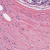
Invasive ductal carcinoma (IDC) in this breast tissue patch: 0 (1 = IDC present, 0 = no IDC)